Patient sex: M
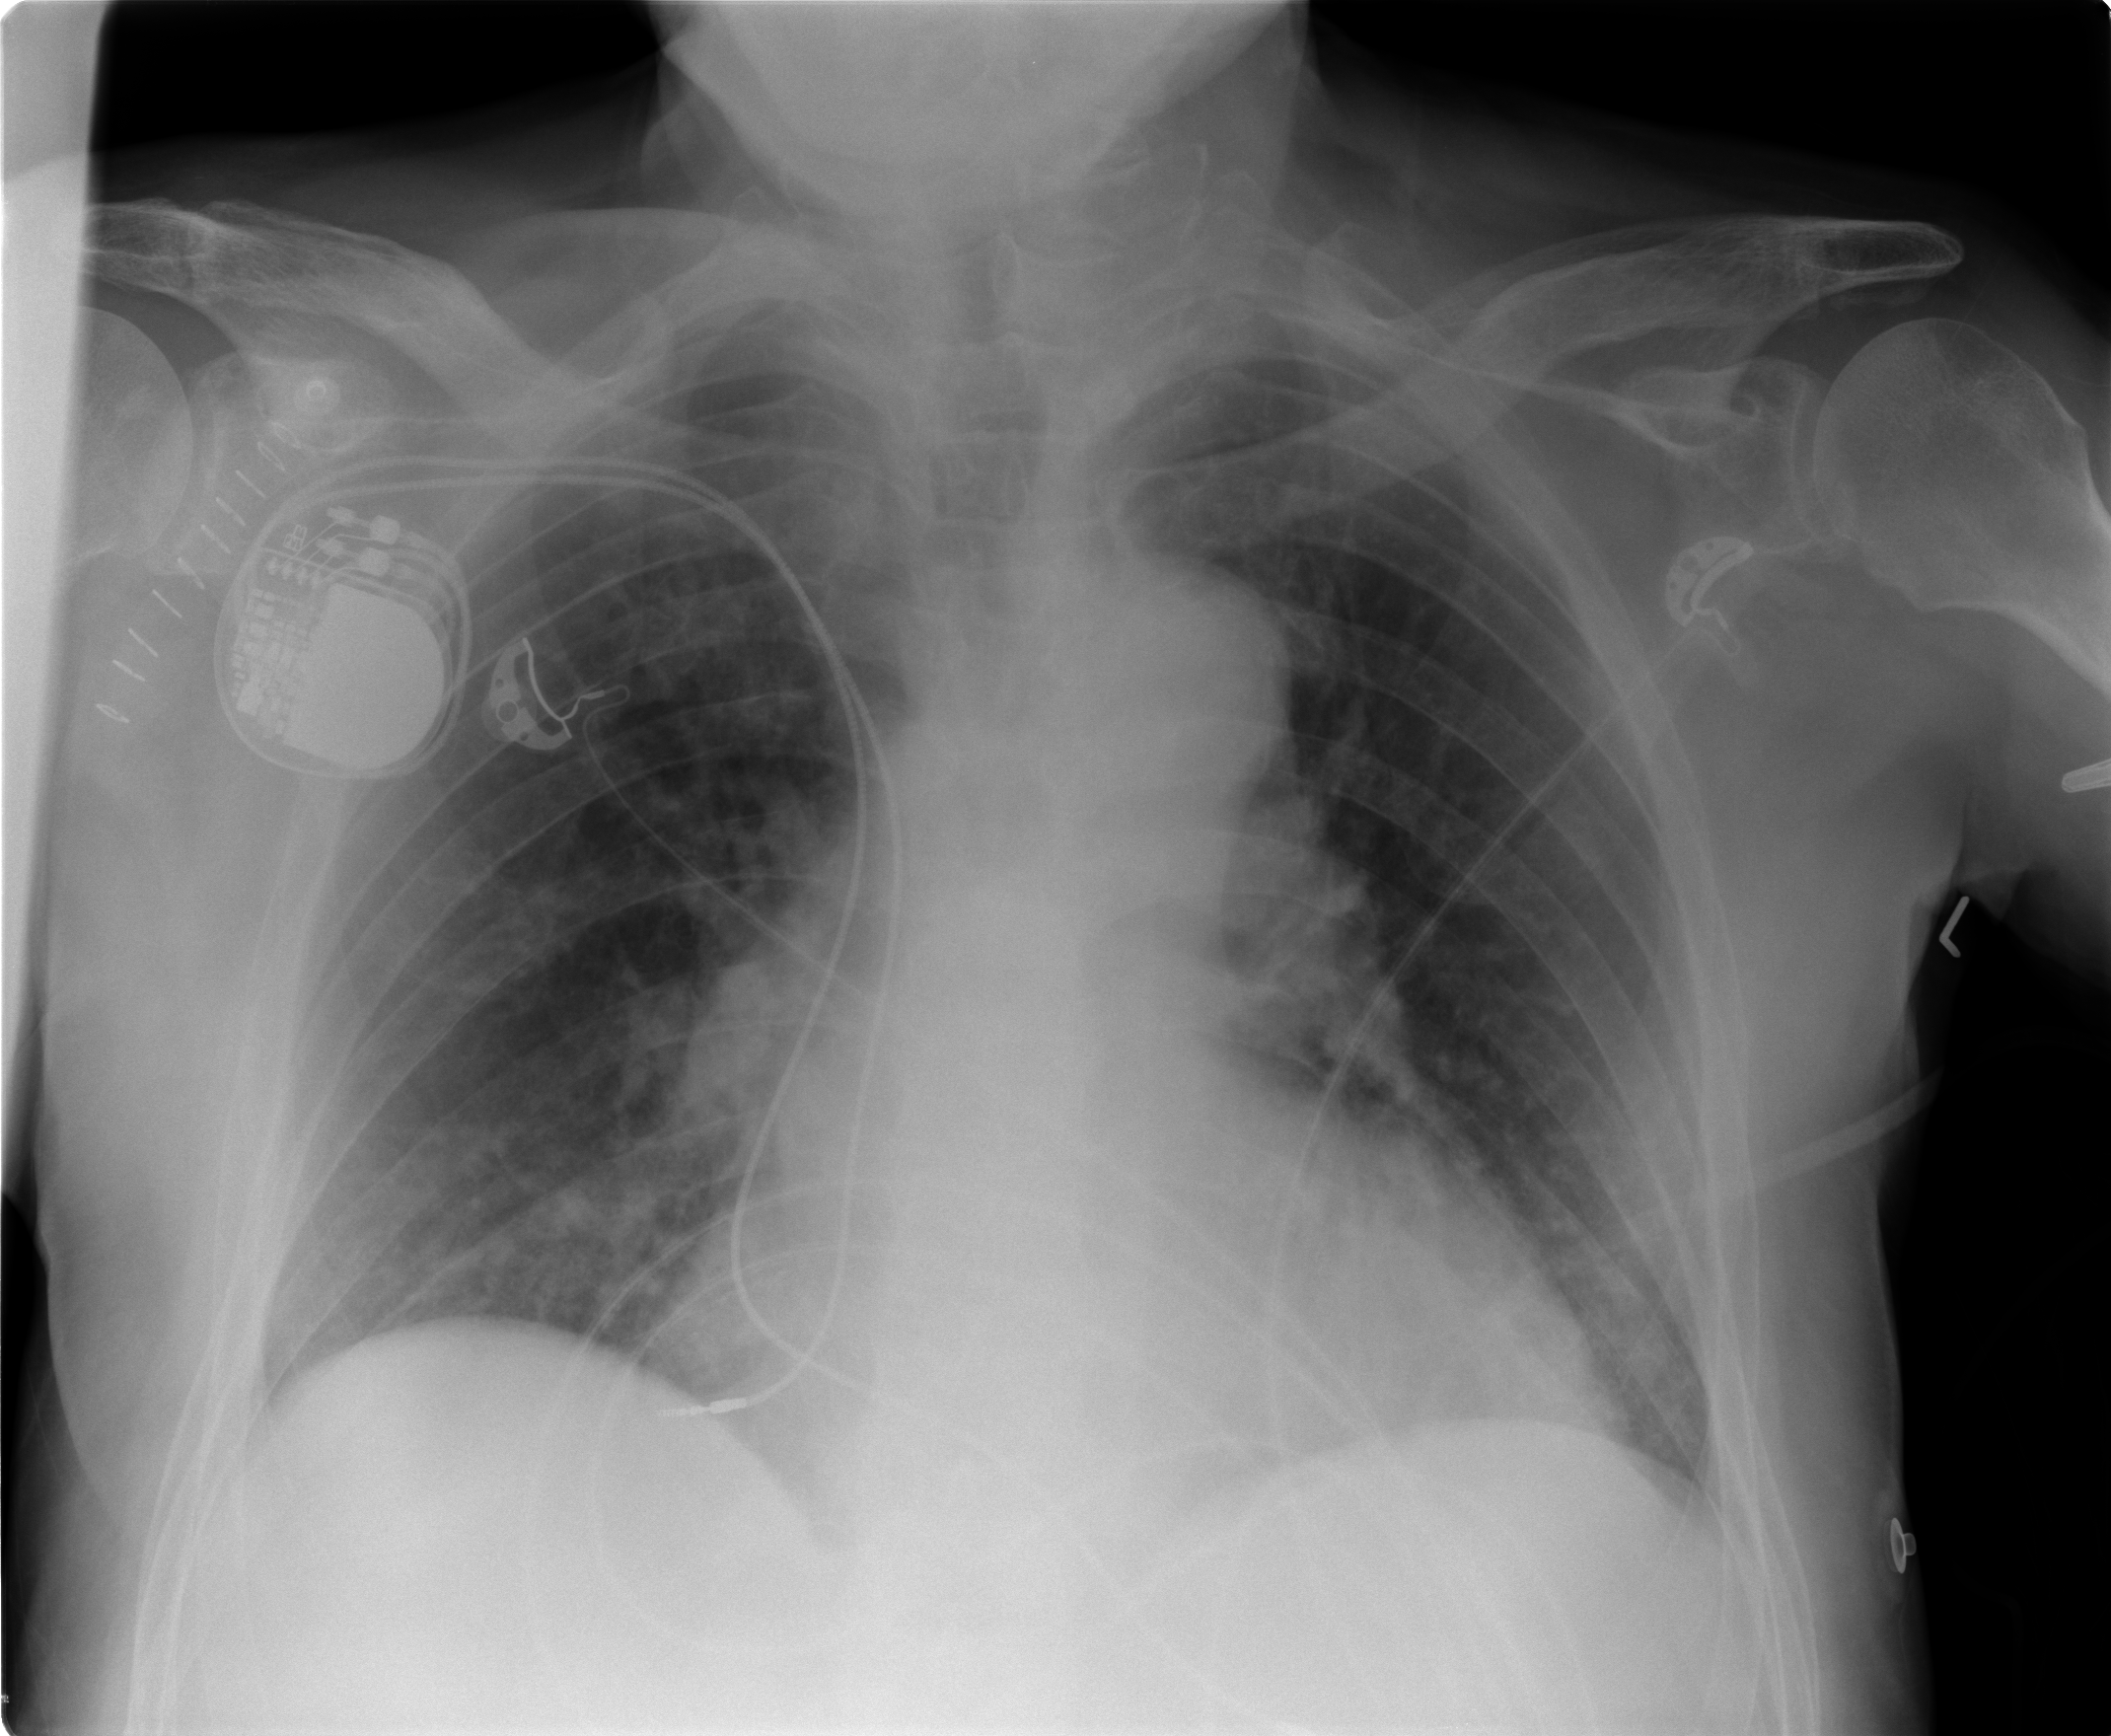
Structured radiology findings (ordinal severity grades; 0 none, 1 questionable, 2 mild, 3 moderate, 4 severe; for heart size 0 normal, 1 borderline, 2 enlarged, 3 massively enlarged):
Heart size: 1
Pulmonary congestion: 2
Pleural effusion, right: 0
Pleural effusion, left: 0
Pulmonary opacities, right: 1
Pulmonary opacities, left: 1
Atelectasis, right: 2
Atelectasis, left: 2